Brain MRI, t1w sequence, axial 2D slice.
Patient: age 23, sex F, weight 78 kg, height 1.78 m
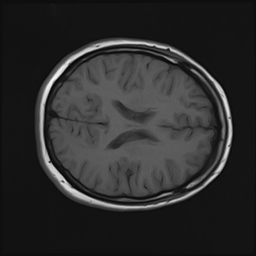